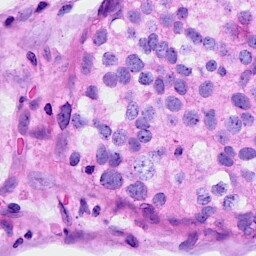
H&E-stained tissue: Breast